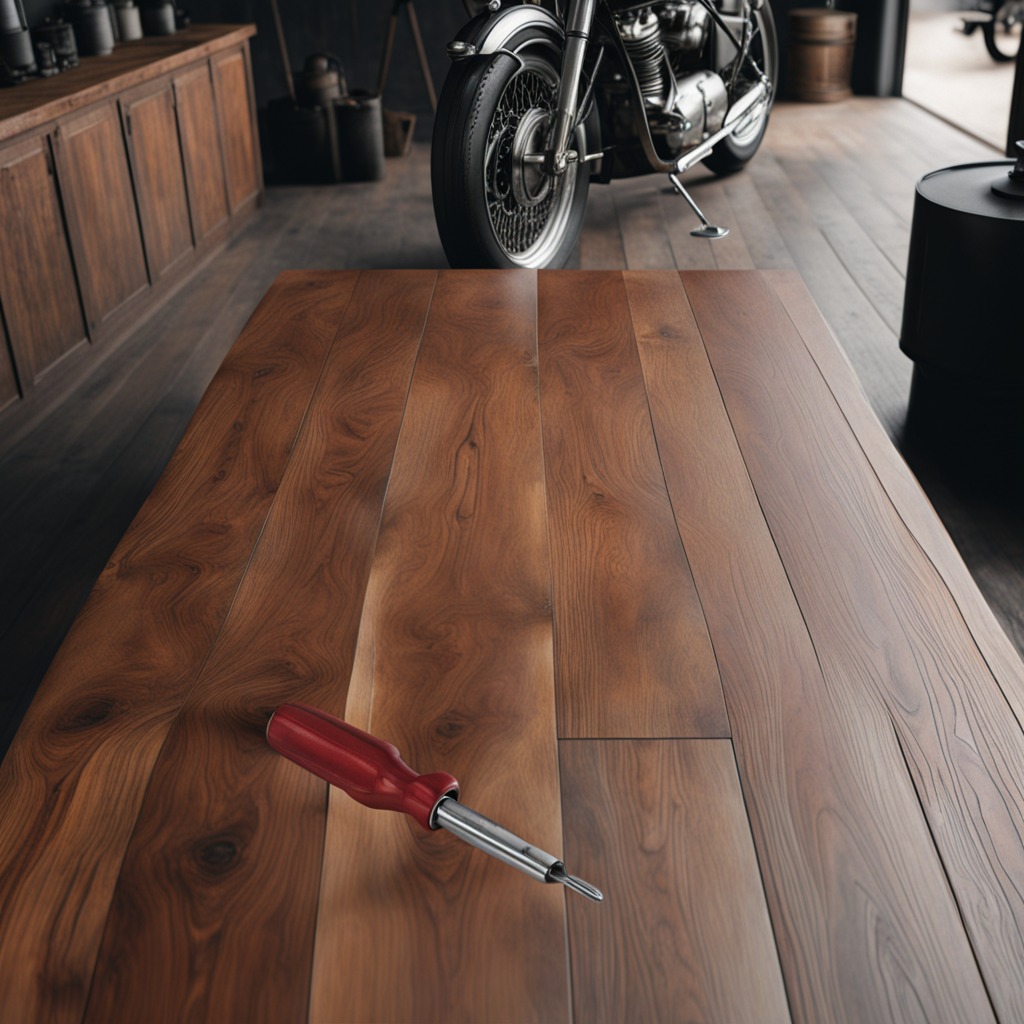
A screwdriver is lying on the wooden table in a vintage motorcycle garage.